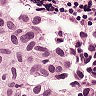
Metastatic tissue present: yes